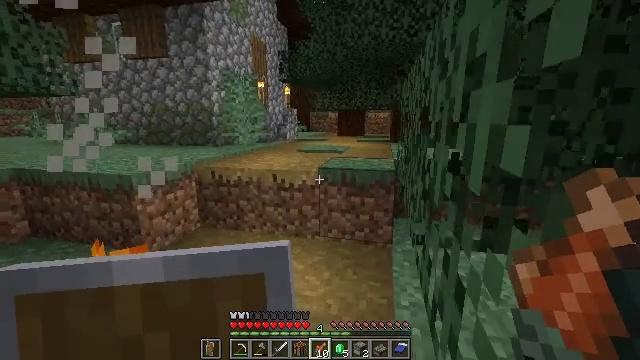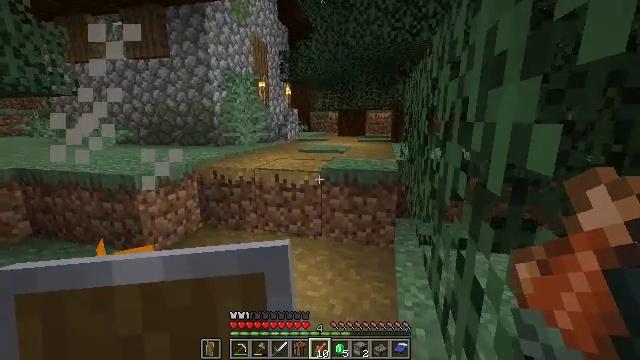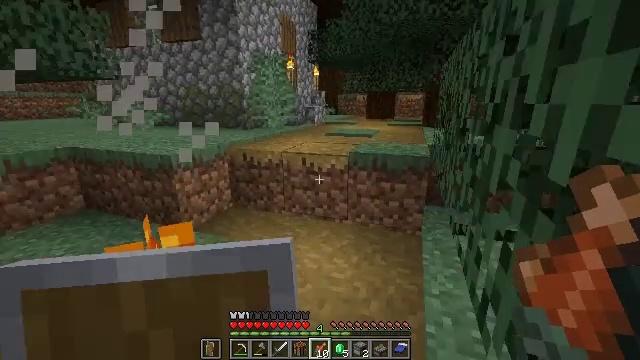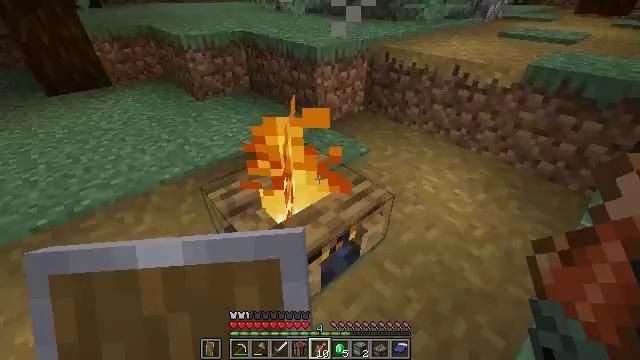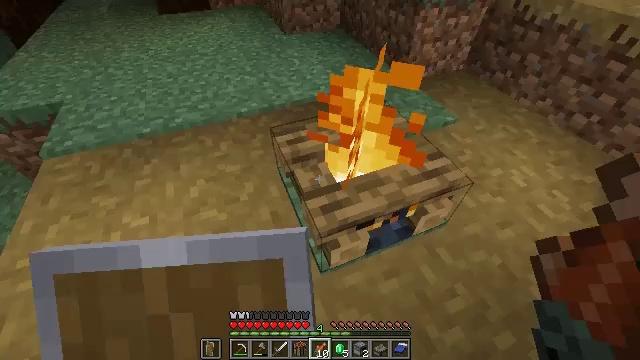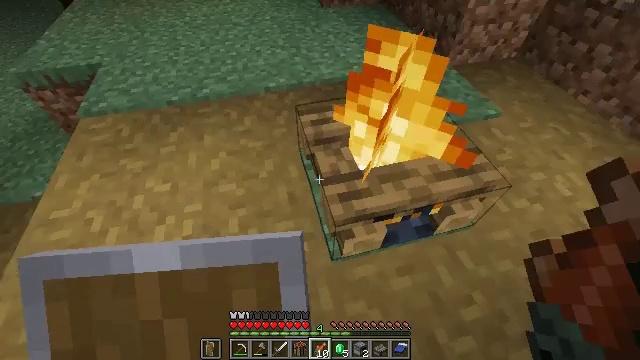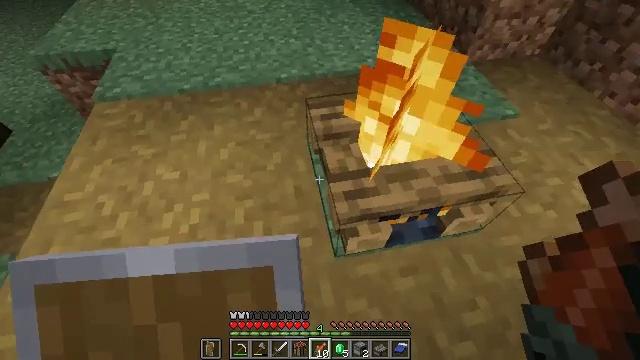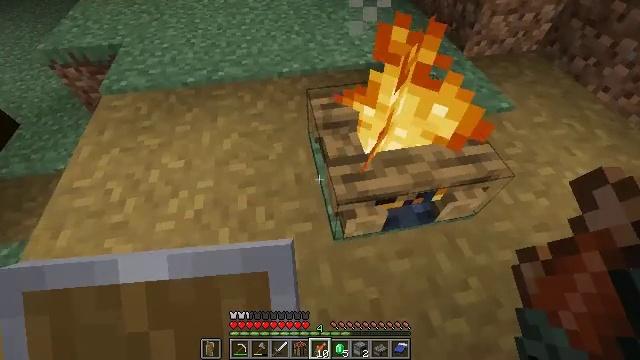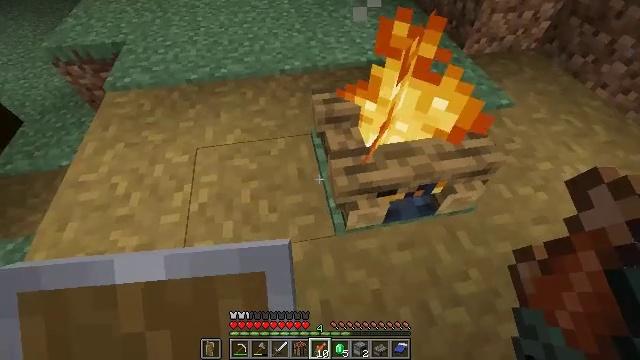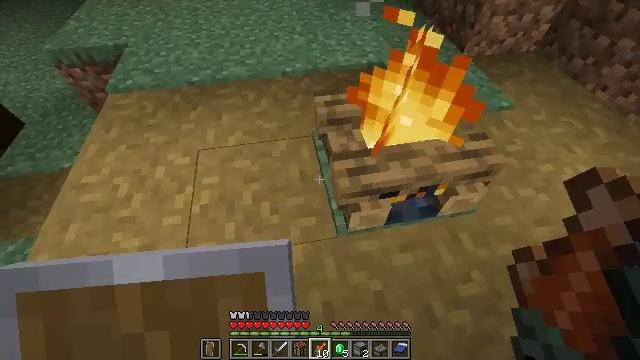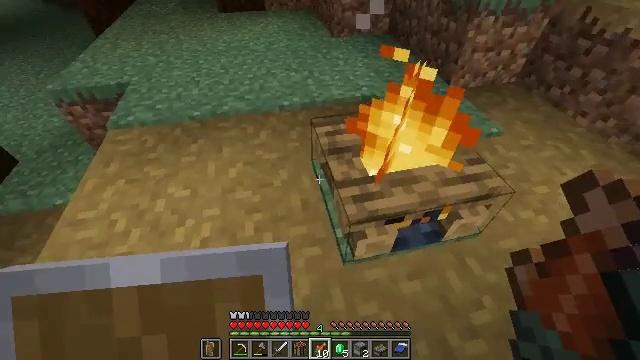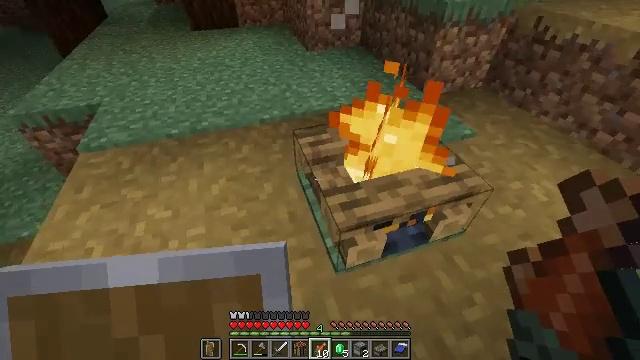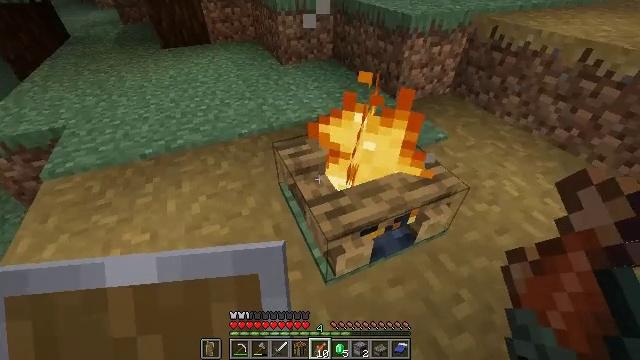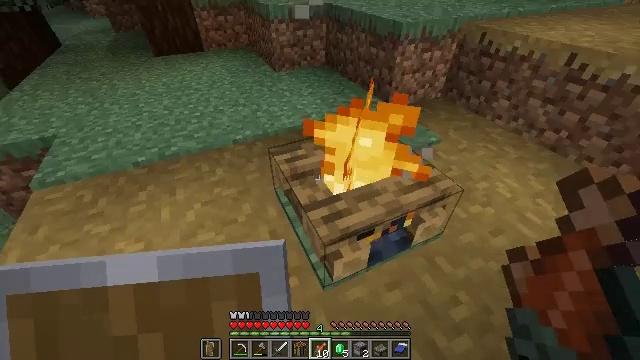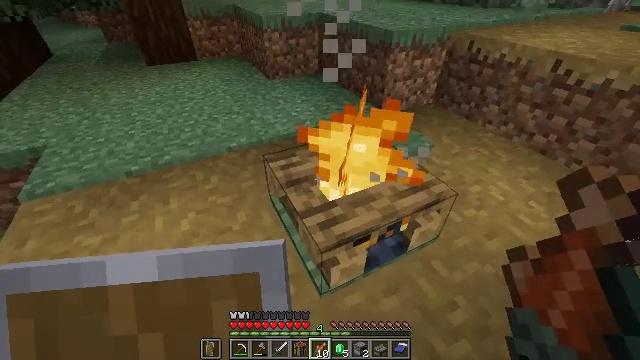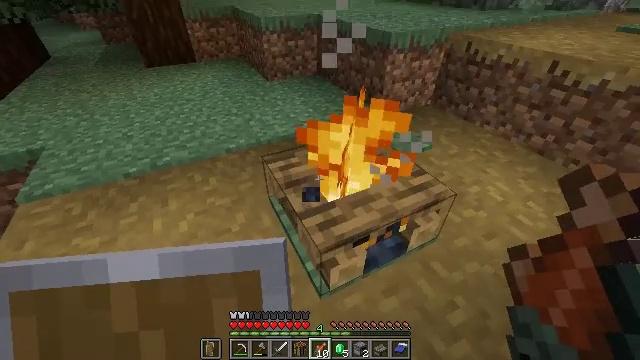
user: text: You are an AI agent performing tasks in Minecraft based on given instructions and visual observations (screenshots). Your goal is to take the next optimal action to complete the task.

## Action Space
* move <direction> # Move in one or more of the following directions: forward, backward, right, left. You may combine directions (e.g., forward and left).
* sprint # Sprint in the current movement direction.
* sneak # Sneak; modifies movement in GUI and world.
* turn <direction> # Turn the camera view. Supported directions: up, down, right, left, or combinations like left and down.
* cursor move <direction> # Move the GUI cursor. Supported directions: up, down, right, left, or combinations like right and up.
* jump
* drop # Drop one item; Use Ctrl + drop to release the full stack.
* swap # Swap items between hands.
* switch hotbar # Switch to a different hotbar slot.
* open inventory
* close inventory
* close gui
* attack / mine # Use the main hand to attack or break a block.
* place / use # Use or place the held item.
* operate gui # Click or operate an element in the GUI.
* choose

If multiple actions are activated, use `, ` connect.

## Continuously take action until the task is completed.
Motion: motion action
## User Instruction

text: Destroy the campfire carefully.
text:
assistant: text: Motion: move forward
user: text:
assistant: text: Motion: move forward, turn left and down
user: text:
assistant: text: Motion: move forward, turn left and down
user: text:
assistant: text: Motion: turn left and down
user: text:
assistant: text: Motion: turn left and down
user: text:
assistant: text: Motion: move back, turn left and down
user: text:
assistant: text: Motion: move back
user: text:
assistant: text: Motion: move back
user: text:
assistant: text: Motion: move back
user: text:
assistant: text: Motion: move back, turn right and up
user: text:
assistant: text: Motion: turn right and up
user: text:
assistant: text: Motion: turn right and up
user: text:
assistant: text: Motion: turn right and up
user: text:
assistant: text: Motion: turn right and up
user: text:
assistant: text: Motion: attack / mine
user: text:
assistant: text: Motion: attack / mine
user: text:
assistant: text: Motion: attack / mine
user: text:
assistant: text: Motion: attack / mine
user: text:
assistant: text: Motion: turn right, attack / mine
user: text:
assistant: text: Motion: turn right and down, attack / mine
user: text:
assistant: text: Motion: turn right and down, attack / mine
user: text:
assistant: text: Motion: attack / mine
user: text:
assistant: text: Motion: attack / mine
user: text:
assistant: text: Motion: attack / mine
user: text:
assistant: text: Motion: attack / mine
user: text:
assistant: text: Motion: attack / mine
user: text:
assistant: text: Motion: attack / mine
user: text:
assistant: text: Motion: attack / mine
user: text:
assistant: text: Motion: attack / mine
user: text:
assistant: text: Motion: attack / mine